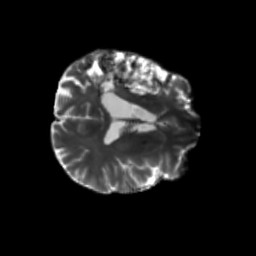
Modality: T2w
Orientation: axial
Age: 54
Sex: male
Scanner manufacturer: siemens
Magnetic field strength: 3 T
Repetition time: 5.47 s
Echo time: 0.0854 s